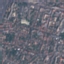
Land use / land cover class: Residential